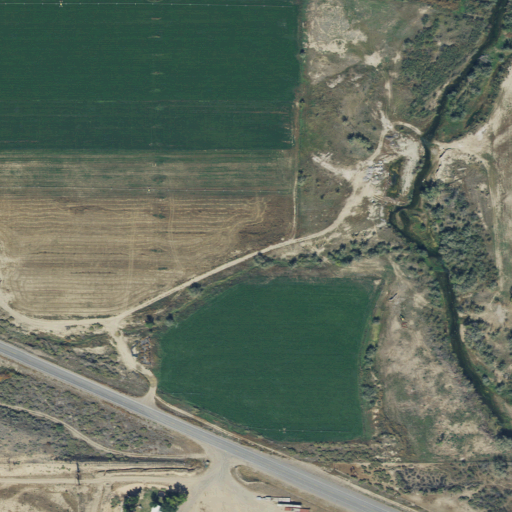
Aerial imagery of valley in Utah named Mantle Gulch containing cultivated crops, woody wetlands, pasture, low intensity development, shrub, open development, herbaceous wetlands, and medium intensity development